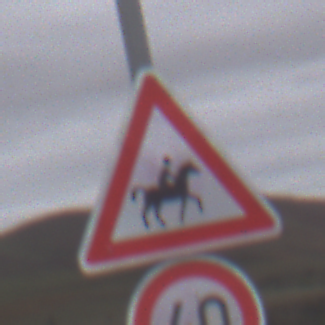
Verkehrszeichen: ReiterLinks
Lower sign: Geschwindigkeit40
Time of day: Midday
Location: Outdoor (Nature)
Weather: Overcast
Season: NotSpecified
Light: Natural